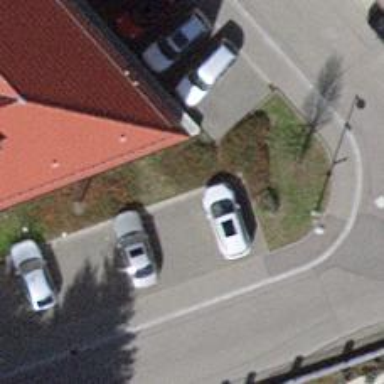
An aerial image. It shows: Charging station.